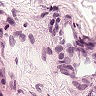
Metastatic tissue present: no